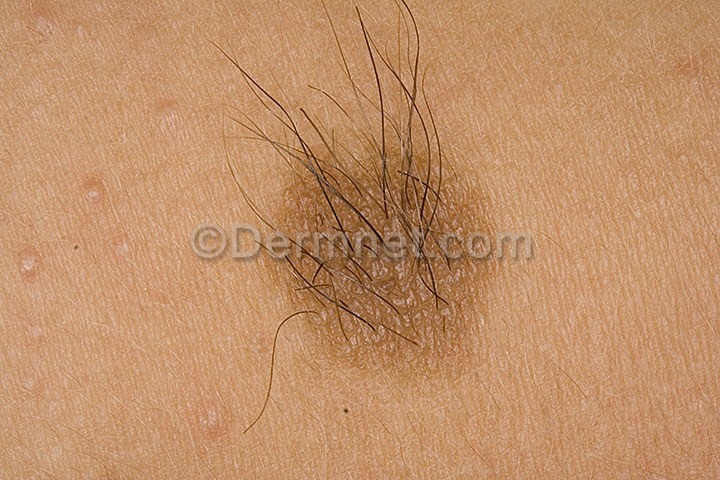
Disease: Melanoma Skin Cancer Nevi and Moles